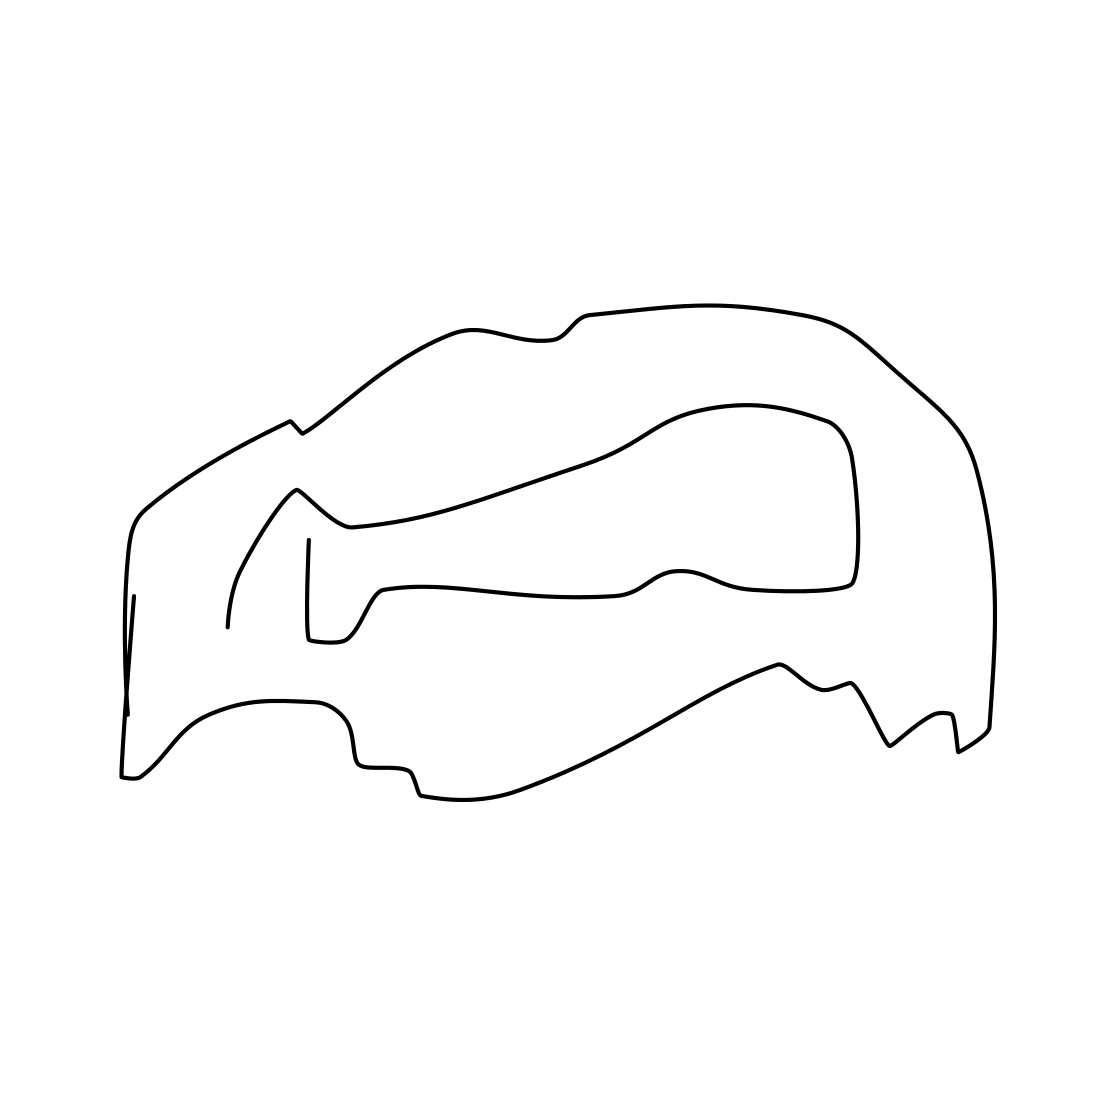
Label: brain